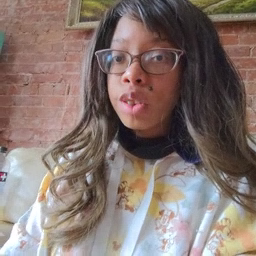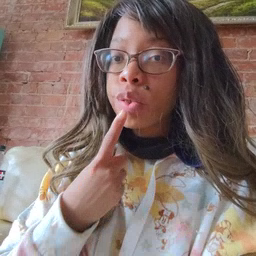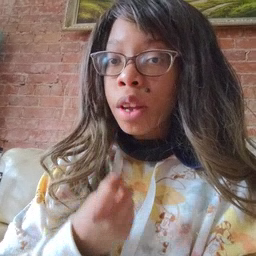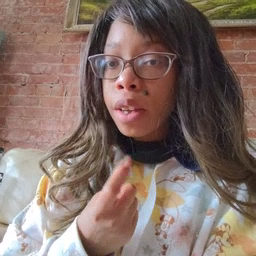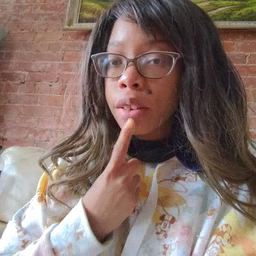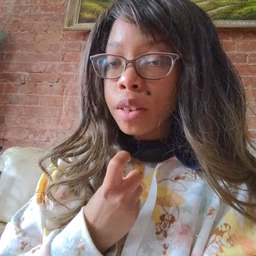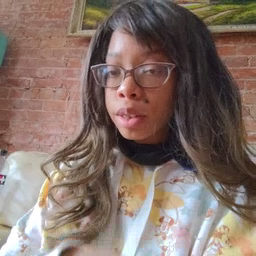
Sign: red